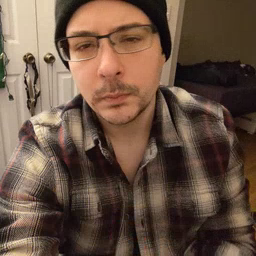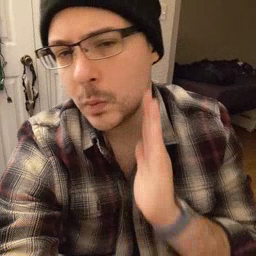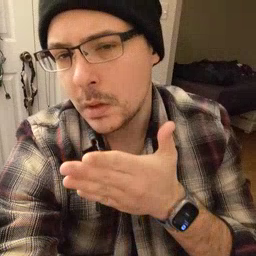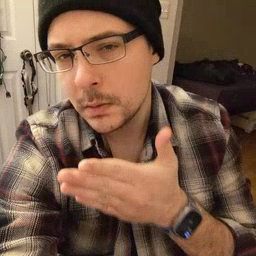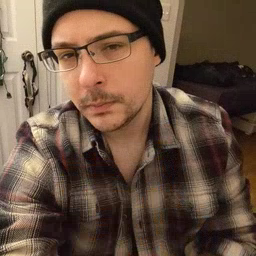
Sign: will